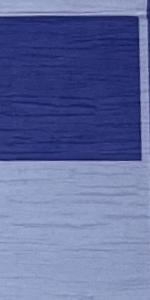
Label: Empty